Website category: sports
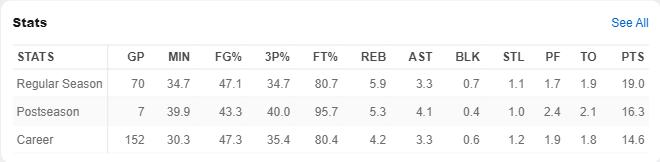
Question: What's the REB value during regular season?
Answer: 5.9

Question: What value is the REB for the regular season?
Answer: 5.9

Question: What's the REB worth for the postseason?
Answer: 5.3

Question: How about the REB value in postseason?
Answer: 5.3

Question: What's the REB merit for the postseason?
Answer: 5.3

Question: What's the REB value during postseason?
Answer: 5.3

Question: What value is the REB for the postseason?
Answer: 5.3

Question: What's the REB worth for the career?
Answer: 4.2

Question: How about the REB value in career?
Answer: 4.2

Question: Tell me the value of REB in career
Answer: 4.2

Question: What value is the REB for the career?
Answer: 4.2

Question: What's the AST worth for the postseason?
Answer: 4.1

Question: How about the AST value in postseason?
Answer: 4.1

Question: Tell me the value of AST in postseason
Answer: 4.1

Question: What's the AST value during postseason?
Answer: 4.1

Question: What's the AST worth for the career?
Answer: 3.3

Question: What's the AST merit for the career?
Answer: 3.3

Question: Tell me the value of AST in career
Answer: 3.3

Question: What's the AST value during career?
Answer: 3.3

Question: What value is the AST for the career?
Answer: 3.3

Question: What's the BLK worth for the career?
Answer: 0.6

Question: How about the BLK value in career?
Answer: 0.6

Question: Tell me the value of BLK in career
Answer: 0.6

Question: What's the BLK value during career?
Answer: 0.6

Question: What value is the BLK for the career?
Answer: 0.6

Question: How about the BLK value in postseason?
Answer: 0.4

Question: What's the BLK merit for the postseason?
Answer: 0.4

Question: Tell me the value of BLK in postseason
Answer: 0.4

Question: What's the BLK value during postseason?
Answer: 0.4

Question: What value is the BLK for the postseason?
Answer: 0.4

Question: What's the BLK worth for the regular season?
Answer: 0.7

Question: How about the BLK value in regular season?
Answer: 0.7

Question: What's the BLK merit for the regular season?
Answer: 0.7

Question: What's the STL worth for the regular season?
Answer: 1.1

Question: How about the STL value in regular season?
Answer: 1.1

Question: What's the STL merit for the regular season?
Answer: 1.1

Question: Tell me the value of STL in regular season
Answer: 1.1

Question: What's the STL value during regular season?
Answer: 1.1

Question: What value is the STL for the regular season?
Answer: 1.1

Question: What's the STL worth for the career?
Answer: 1.2

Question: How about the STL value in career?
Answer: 1.2

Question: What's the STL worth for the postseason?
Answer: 1.0

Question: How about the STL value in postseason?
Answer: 1.0

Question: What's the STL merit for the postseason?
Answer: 1.0

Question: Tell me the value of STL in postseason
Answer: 1.0

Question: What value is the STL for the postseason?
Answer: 1.0

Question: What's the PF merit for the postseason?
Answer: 2.4

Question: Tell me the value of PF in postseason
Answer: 2.4

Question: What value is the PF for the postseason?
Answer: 2.4

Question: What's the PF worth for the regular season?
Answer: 1.7

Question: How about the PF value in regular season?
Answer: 1.7

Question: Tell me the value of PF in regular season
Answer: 1.7

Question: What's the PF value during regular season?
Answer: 1.7

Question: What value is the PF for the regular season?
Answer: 1.7

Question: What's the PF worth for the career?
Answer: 1.9

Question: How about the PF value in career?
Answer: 1.9

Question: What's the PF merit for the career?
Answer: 1.9

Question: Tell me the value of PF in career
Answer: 1.9

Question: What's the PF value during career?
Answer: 1.9

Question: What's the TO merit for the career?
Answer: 1.8

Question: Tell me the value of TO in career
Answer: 1.8

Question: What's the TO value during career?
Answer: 1.8

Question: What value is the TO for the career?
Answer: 1.8

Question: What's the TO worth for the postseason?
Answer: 2.1